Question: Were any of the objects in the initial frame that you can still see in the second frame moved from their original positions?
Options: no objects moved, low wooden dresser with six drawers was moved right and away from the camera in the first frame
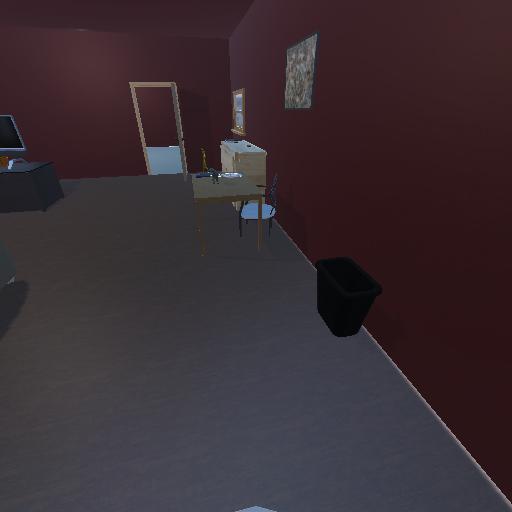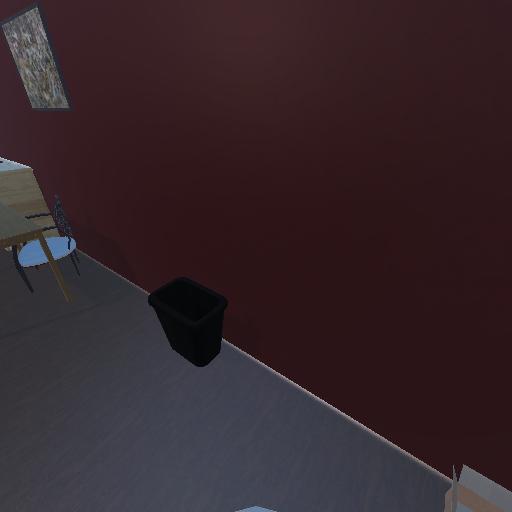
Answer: no objects moved